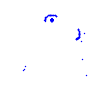
Particle: proton